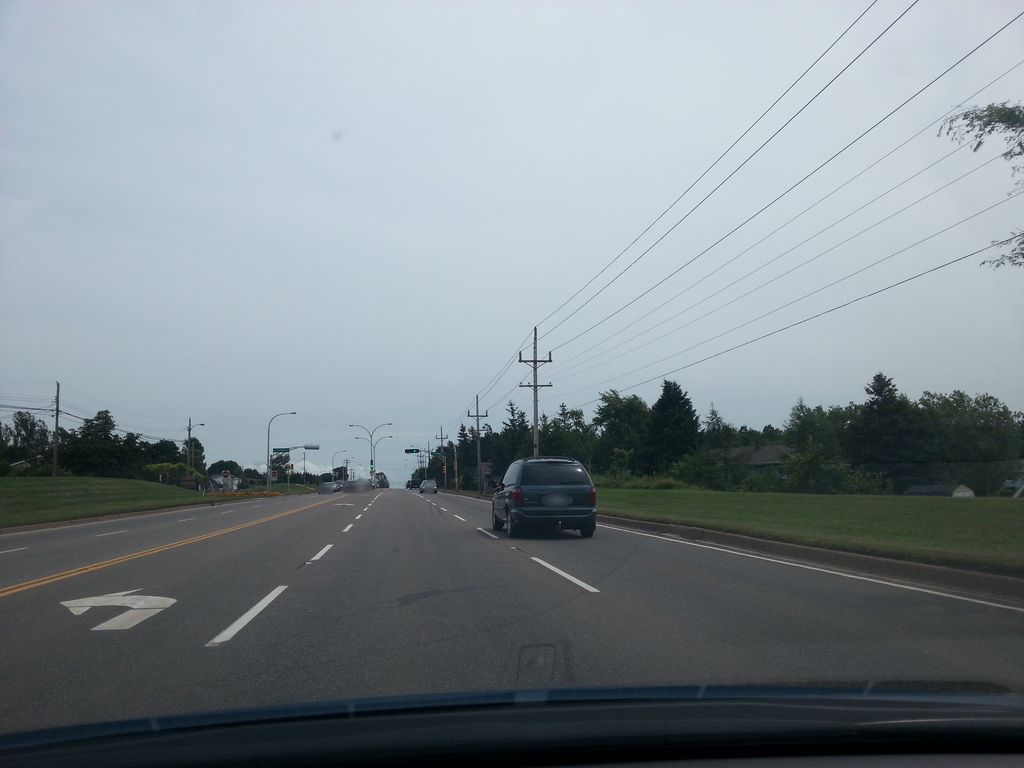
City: charlottetown